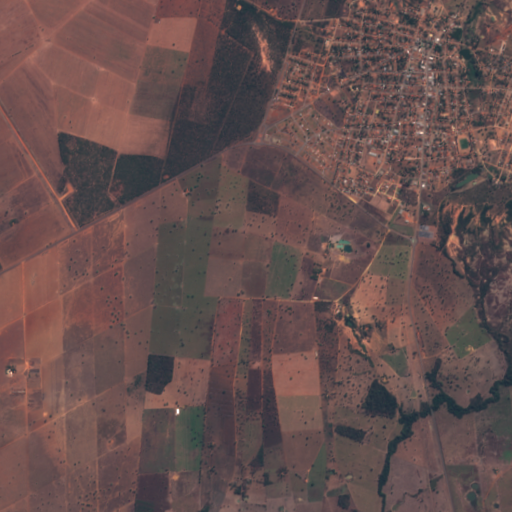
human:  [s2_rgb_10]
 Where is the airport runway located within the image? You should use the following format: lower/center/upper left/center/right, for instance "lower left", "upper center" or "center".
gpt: The airport runway is located in the upper left of the image.
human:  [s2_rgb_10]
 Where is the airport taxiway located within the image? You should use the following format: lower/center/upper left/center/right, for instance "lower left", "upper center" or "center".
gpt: The airport taxiway is located in the center left of the image.
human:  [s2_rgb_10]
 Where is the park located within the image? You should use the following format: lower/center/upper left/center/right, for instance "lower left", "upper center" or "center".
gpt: The park is located in the upper right of the image.
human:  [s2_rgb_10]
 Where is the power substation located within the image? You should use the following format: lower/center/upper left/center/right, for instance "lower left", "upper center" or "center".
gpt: The power substation is located in the center right of the image.
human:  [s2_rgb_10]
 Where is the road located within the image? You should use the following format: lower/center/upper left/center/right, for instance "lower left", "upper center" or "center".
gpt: There is no road in the image.